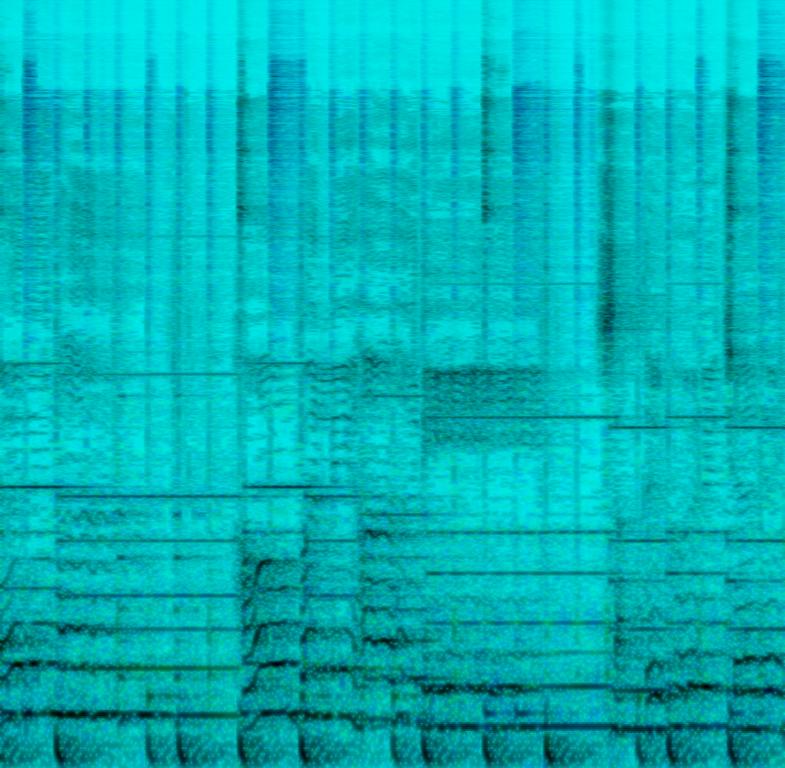
This is a Sikh religious music piece. The male vocalist is singing in the Hindi language in a devoted manner. There is an organ in the background playing the melody accompanying the male vocal. Electronic drums and electronic percussion provide the rhythmic background for the piece.